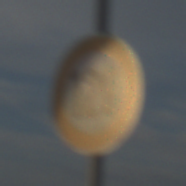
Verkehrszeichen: Geschwindigkeit120
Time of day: SunriseSunset
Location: Outdoor (Nature)
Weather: PartlyCloudy
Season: NotSpecified
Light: Natural